Question: I am creating a website using asp.net identity. I have created a data model based upon the default asp.net identity tables which is using the localdb. When I try to register a new user I get an error saying 'Bitev2.Models.AspNetUserLogin: : EntityType 'AspNetUserLogin' has no key defined. Define the key for this EntityType. AspNetUserLogins: EntityType: EntitySet 'AspNetUserLogins' is based on type 'AspNetUserLogin' that has no keys defined.' However the AspNetUserLogin model is auto generated and contains no key.
Any help would be greatly appreciated.
AspNetUserLogin model
'''
//------------------------------------------------------------------------------
// <auto-generated>
// This code was generated from a template.
//
// Manual changes to this file may cause unexpected behavior in your application.
// Manual changes to this file will be overwritten if the code is regenerated.
// </auto-generated>
//------------------------------------------------------------------------------
namespace Bitev2.Models
{
using System;
using System.Collections.Generic;
public partial class AspNetUserLogin
{
public string UserId { get; set; }
public string LoginProvider { get; set; }
public string ProviderKey { get; set; }
public virtual AspNetUser AspNetUser { get; set; }
}
}
'''
AspNetLogins table/model

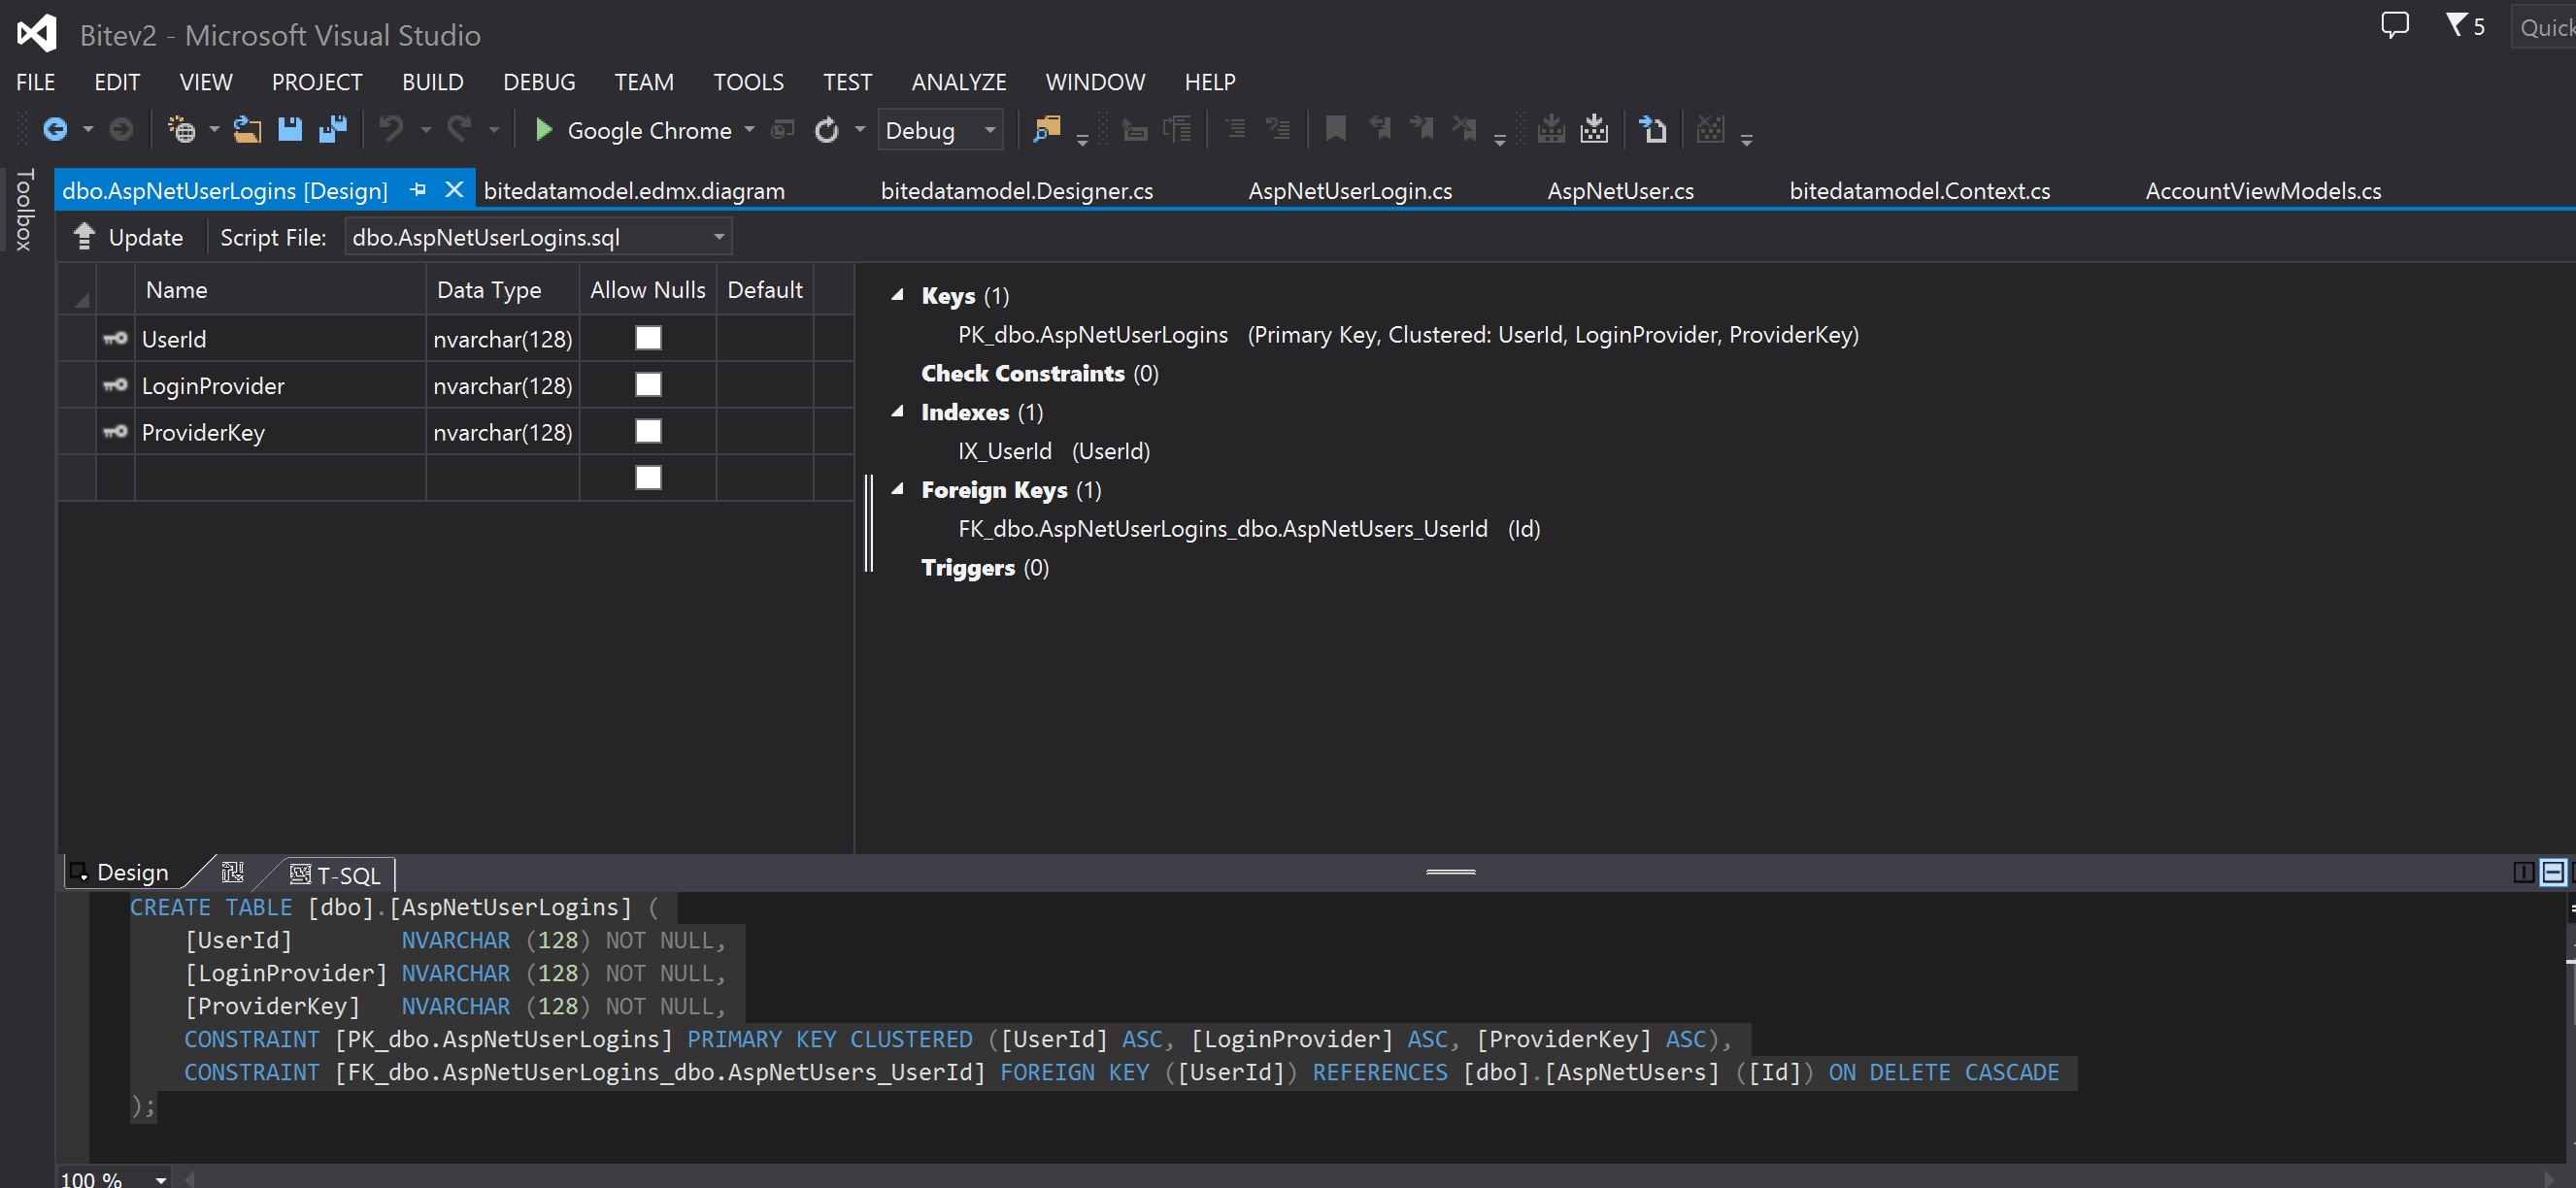
Answer: As <URL>, Asp.Net Identity is something different!
> I have created a data model based upon the default asp.net identity tables which is using the localdb.
You don't need this step to register a new User. The 'AspNetUserLogin' table has an other purpose, the one consisting in saving external logins for the current user. So the user can login from Google, Facebook, etc.
To simply register a user, please drop 'AspNet****' tables from your model and write this code:
'''
//GET
[AllowAnonymous]
public ActionResult RegisterNewUser()
{
return View();
}
[HttpPost]
[AllowAnonymous]
[ValidateAntiForgeryToken]
public async Task<ActionResult> RegisterNewUser(RegisterNewUserViewModel model)
{
if (ModelState.IsValid)
{
var user = new ApplicationUser
{
UserName = userViewModel.Email,
Email = userViewModel.Email,
EmailConfirmed =true
};
var adminresult = await UserManager.CreateAsync(user, userViewModel.Password);
//Add User to the Roles
string[] selectedRoles=new string[]{"Developer","Tester","Robbot"};
if (adminresult.Succeeded)
{
if (selectedRoles != null)
{
var result = await UserManager.AddToRolesAsync(user.Id, selectedRoles);
if (!result.Succeeded)
{
ModelState.AddModelError("", result.Errors.First());
return View();
}
}
}
else
{
ModelState.AddModelError("", adminresult.Errors.First());
return View();
}
return RedirectToAction("Index");
}
return View();
}
'''
To use the 'AspNetUserLogin', You need two methods or steps:
- The First method is the one that will request a redirect to the external login provider 'ExternalLogin' for example, and - The Second method/step you need is the one that will save the External Login in the 'AspNetUserLogin' table. this, without having this table generated in your model. Let's call this method 'ExternalLoginConfirmation'.
Need code?
'''
[HttpPost]
[AllowAnonymous]
[ValidateAntiForgeryToken]
public ActionResult ExternalLogin(string provider, string returnUrl)
{
return new ChallengeResult(provider, Url.Action("ExternalLoginCallback", "Account", new { ReturnUrl = returnUrl }));
}
[HttpPost]
[AllowAnonymous]
[ValidateAntiForgeryToken]
public async Task<ActionResult> ExternalLoginConfirmation(ExternalLoginConfirmationViewModel model, string returnUrl)
{
if (User.Identity.IsAuthenticated)
{
return RedirectToAction("Index", "Manage");
}
if (ModelState.IsValid)
{
var info = await AuthenticationManager.GetExternalLoginInfoAsync();
if (info == null)
{
return View("ExternalLoginFailure");
}
var user = new ApplicationUser { UserName = model.Email, Email = model.Email };
var result = await UserManager.CreateAsync(user);
if (result.Succeeded)
{
//saving the External Login in the 'AspNetUserLogin' table
result = await UserManager.AddLoginAsync(user.Id, info.Login);
if (result.Succeeded)
{
await SignInManager.SignInAsync(user, isPersistent: false, rememberBrowser: false);
return RedirectToLocal("local url here");
}
}
foreach (var error in result.Errors)
{
ModelState.AddModelError("", error);
}
}
ViewBag.ReturnUrl = returnUrl;
return View(model);
}
'''
You'll need this class to!
'''
internal class ChallengeResult : HttpUnauthorizedResult
{
public ChallengeResult(string provider, string redirectUri)
: this(provider, redirectUri, null)
{
}
public ChallengeResult(string provider, string redirectUri, string userId)
{
LoginProvider = provider;
RedirectUri = redirectUri;
UserId = userId;
}
public string LoginProvider { get; set; }
public string RedirectUri { get; set; }
public string UserId { get; set; }
public override void ExecuteResult(ControllerContext context)
{
var properties = new AuthenticationProperties { RedirectUri = RedirectUri };
if (UserId != null)
{
properties.Dictionary[XsrfKey] = UserId;
}
context.HttpContext.GetOwinContext().Authentication.Challenge(properties, LoginProvider);
}
}
'''
If you need more information or if you are facing issue with missing types, <URL>
Hope this will help you...
Kind Regards!